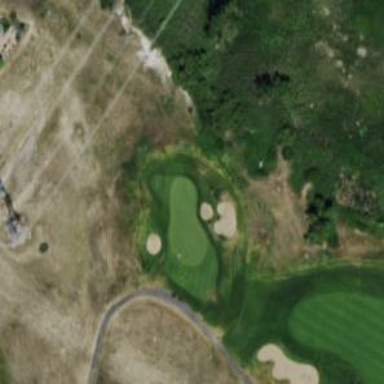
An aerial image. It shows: Golf hole.